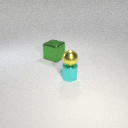
large green metal cube to the left of small cyan metal cylinder